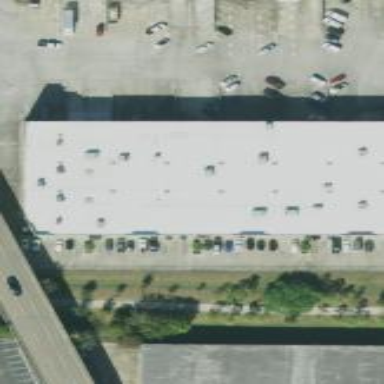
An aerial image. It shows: Warehouse.